Question: I have an old hand-coded site for my book club that I would like to migrate to Drupal. Most of the content is static, but there is one part of the site that <URL>. Note a few things:
- - - -
What would be an appropriate mechanism to handle this in Drupal? I guess Drupal 7 is preferred, as that is the current version.

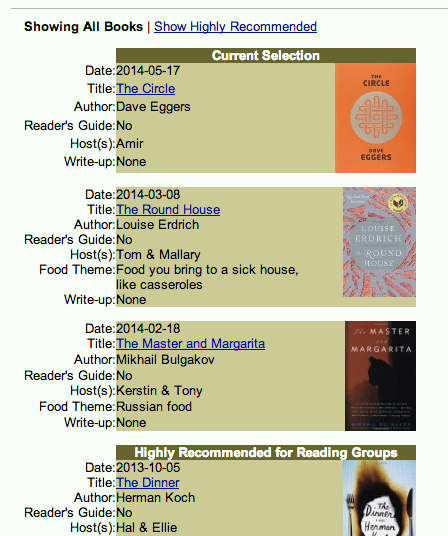
Answer: If I were you, I'd proceed in that way:
- - - <URL>
Good work and I hope it helped :-)